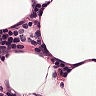
Metastatic tissue present: no